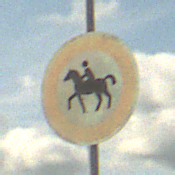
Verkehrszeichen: VerbotReiter
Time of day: Midday
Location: Outdoor (RoadRail)
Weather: PartlyCloudy
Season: NotSpecified
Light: Natural